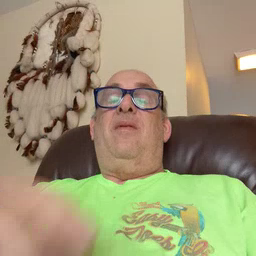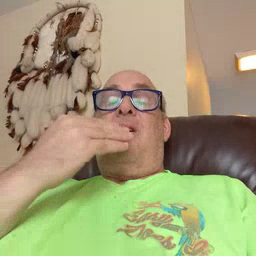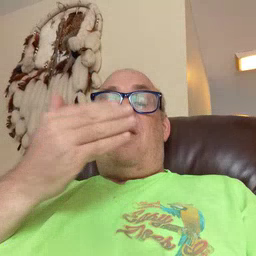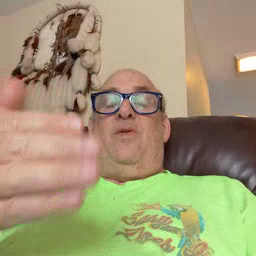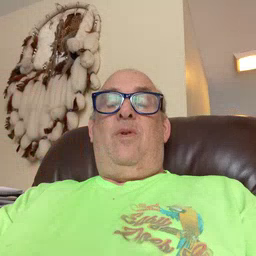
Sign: thankyou